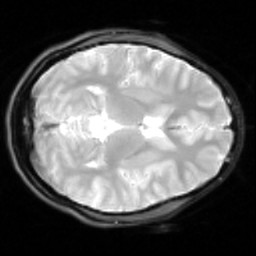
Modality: inplaneT2
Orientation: axial
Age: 19
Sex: female